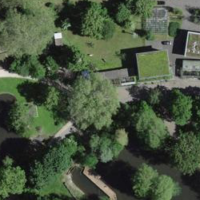
EUNIS habitat code: 53
Species observed at this site:
Rhamnus cathartica
Veronica filiformis
Corvus corone
Alcedo atthis
Bucephala clangula
Aegithalos caudatus
Sylvia atricapilla
Poecile palustris
Cygnus olor
Erithacus rubecula
Certhia familiaris
Anas acuta
Podarcis muralis
Cyanistes caeruleus
Sturnus vulgaris
Chloris chloris
Troglodytes troglodytes
Corvus frugilegus
Passer domesticus
Mareca penelope
Turdus merula
Spatula clypeata
Mareca strepera
Hirundo rustica
Mergus merganser
Ranunculus auricomus
Motacilla alba
Delichon urbicum
Certhia brachydactyla
Turdus philomelos
Fulica atra
Anas crecca
Dendrocopos major
Prunella modularis
Turdus viscivorus
Buteo buteo
Muscicapa striata
Chroicocephalus ridibundus
Phylloscopus collybita
Gallinula chloropus
Dendrocoptes medius
Anemone ranunculoides
Pica pica
Sitta europaea
Garrulus glandarius
Columba livia
Falco tinnunculus
Picus viridis
Motacilla cinerea
Anas platyrhynchos
Alopochen aegyptiaca
Aythya ferina
Streptopelia decaocto
Ciconia ciconia
Aythya fuligula
Fringilla coelebs
Regulus ignicapilla
Coloeus monedula
Carduelis carduelis
Columba palumbus
Phalacrocorax carbo
Dryobates minor
Parus major
Anser anser
Accipiter nisus